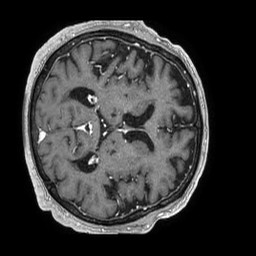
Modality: T1w
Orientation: axial
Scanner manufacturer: philips
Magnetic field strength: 1.5 T
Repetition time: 0.007757 s
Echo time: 0.003601 s